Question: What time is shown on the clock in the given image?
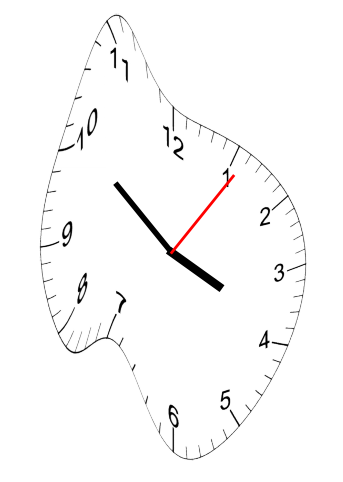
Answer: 03:51:06